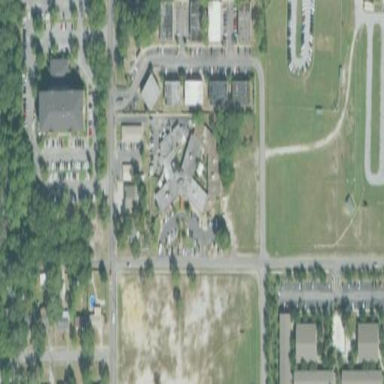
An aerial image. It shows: Hospital.